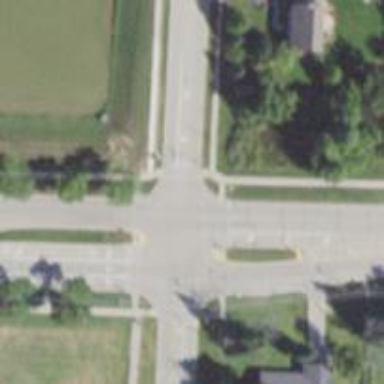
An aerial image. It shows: Zebra crossing on the road.